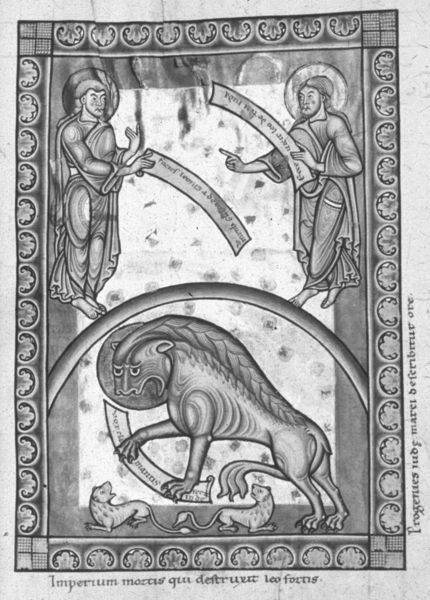
Titel: Evangeliar von Averboden
Institution: Lüttich, Universitätsbibliothek
Schlagwörter: hand, mann, weiß, grau, männer, schwarz, symbol, zeichnung, tier, tiere, bibel, johannes, rahmen, kirche, gewand, stoff, blatt, engel, schwanz, schrift, wellen, papier, bogen, inschrift, ornamente, buch, seite, text, schriften, krallen, buchseite, heiligenschein, löwen, nimbus, jesus, maul, heiliger, schriftrolle, löwe, heilige, zierde, jünger, verzierungen, letter, latein, regenbogen, schriftrollen, markus, apostel, buchmalerei, evangelisten, evangeliar, lukas, endel, matthias, löwenjunge, imperium, nur, kirche+, löwenkinder, schrfiftband